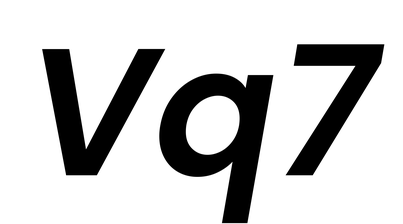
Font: Poppins-SemiBoldItalic